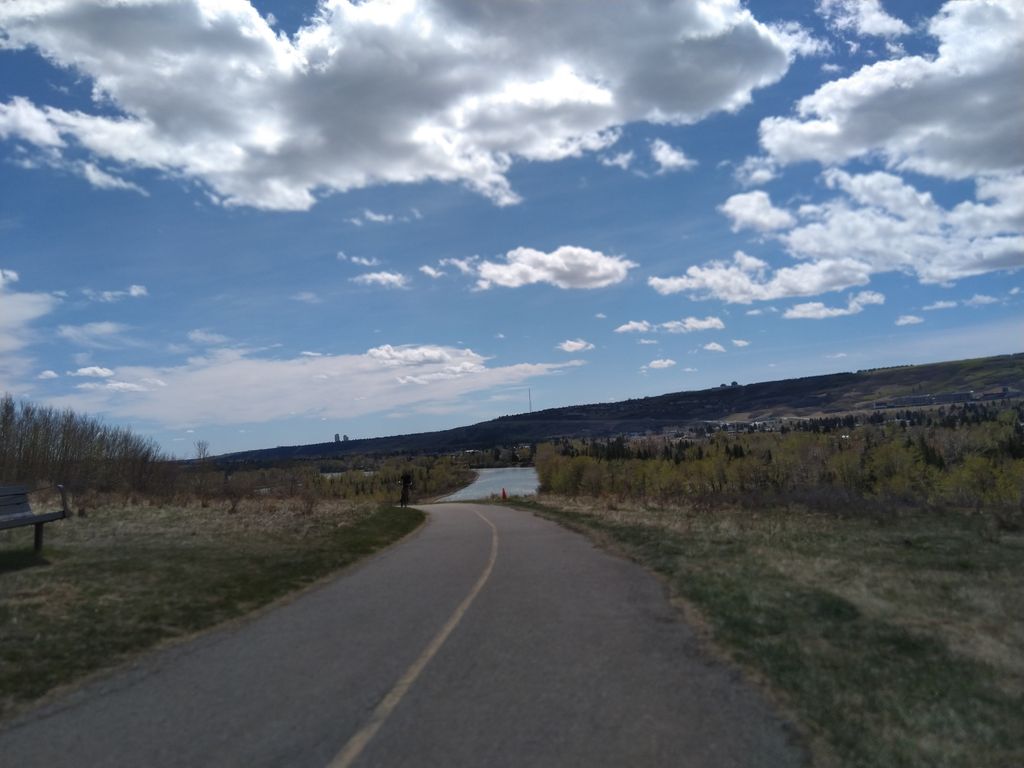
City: calgary